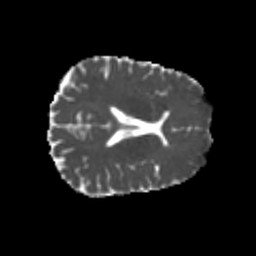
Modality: MD
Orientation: axial
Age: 25
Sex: female
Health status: healthy
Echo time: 0.074 s